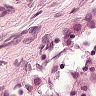
Metastatic tissue present: no